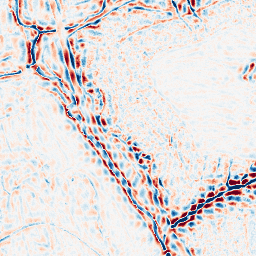
Category: wavelet
Decomposition family: wavelet_dwt
Decomposition parameters: wavelet: db8
level: 3
Upsampling method: edge_directed
Upsampling parameters: scale: 4
Upsampling scale: 4